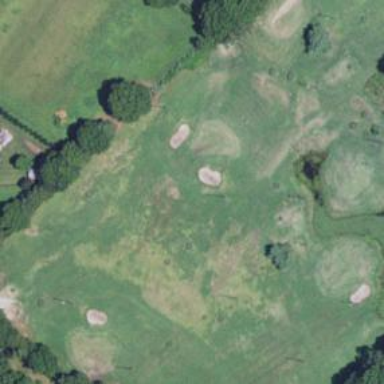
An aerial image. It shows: View of golf hole.